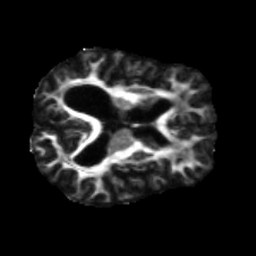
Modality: FA
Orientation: axial
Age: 75
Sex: male
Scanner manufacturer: siemens
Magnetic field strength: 3 T
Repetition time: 5.47 s
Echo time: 0.0854 s